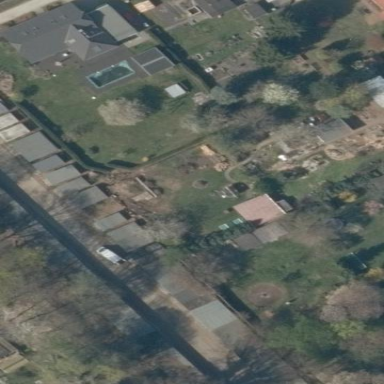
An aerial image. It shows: Garage.